Question: I have a simple property table with an id and name field. I also have a propertyPrices table whose schema and data is shown below;

So, it specifies prices for given date ranges. The price value indicates the cost for a day within that period.
When given a start and end date, I'd like to be able to select the sum of the prices based on the number of days which fall between each date range.
I have attempted the following;
'''
DECLARE @propertyID int = 1;
DECLARE @startDate date = '2014/02/13';
DECLARE @endDate date = '2014/02/18';
/* get number of days between start and end date */
DECLARE @duration int = DATEDIFF(DAY, @startDate, @endDate)
/* select properties with holiday cost */
SELECT
property.name, SUM(dbo.propertyPrices.price) * @duration AS totalCost
FROM
dbo.property INNER JOIN dbo.propertyPrices ON dbo.property.id = dbo.propertyPrices.propertyID
WHERE
property.id = @propertyID
GROUP BY
dbo.property.name
'''
Which returns 2000 as the total cost. This is for 5 days, which is then multiplied by 400 (which is the sum of all the prices). I only want to select the appropriate price for each day in the range. So it should be;
(2 days at 100) + (3 days at 300) = 1100.
I'm not sure how I can aggregate the individual day values. My priority is performance.
Thanks in advance for any help.
Nick
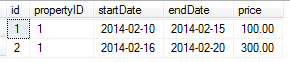
Answer: I can imagine writing a stored procedure, or the other solution would be to build up an auxiliary table just containing a list of days.
If you had a table 'calendar(date)' with all dates in the affected range, you could do
'''
SELECT
property.name, SUM(dbo.propertyPrices.price) AS totalCost
FROM
dbo.property
INNER JOIN dbo.propertyPrices
ON dbo.property.id = dbo.propertyPrices.propertyID
JOIN calendar
ON calendar.date between startDate and endDate
WHERE
property.id = @propertyID
GROUP BY
dbo.property.name
'''